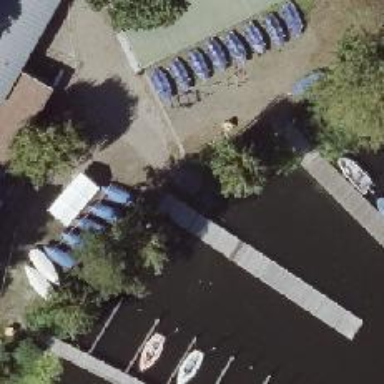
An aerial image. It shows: Slipway made of metal on leisure land.